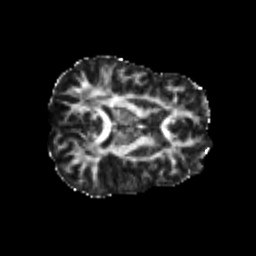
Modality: FA
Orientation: axial
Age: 26
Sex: female
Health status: healthy
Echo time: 0.074 s